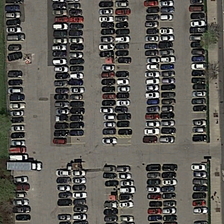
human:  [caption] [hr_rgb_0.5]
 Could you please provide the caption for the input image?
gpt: many cars are parked in a parking lot .

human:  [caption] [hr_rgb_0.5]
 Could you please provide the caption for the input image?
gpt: many cars are parked in a parking lot .

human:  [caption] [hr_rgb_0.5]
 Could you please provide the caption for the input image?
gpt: many cars are parked in a parking lot .

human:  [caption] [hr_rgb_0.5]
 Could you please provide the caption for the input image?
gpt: many cars are parked in a parking lot .

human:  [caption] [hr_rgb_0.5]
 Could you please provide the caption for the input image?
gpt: many cars are parked in a parking lot .